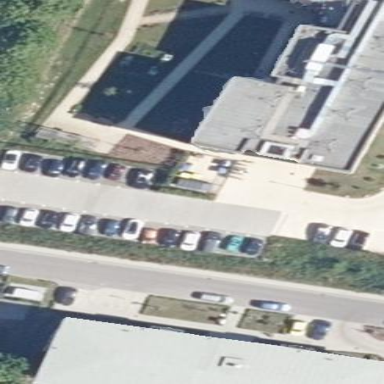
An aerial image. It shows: Parking area with surface.